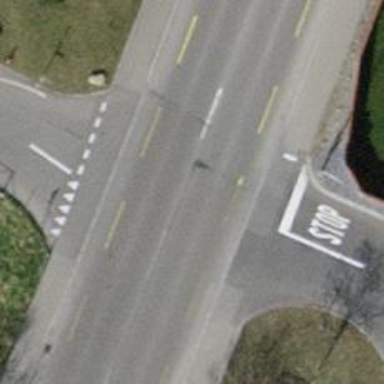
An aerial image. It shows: Tertiary road with designated cycle lane.